Question: I'm struggling with the dumbest thing.I want to remove the above space. I found a code in native Android, but was unable to find the same in Xamarin Android ,
Here is the image, showing the empty space:

Code for Native Android was in Activity on which we are using Dialog Box "dialog.requestWindowFeature(Window.FEATURE_NO_TITLE);"
'''
<LinearLayout xmlns:android="http://schemas.android.com/apk/res/android"
android:orientation="vertical"
android:background="@android:color/white"
android:layout_width="match_parent"
android:layout_height="wrap_content">
<LinearLayout
android:layout_marginLeft="10dp"
android:layout_marginRight="10dp"
android:padding="10dp"
android:background="@android:color/white"
android:orientation="vertical"
android:minWidth="25px"
android:minHeight="25px"
android:layout_width="match_parent"
android:layout_height="wrap_content"
android:id="@+id/linearLayout1" >
<TextView
android:textColor="@android:color/black"
android:text="Are you Sure ?"
android:textSize="20dp"
android:gravity="center"
android:layout_width="match_parent"
android:layout_height="wrap_content"
android:id="@+id/textView1" />
<TextView
android:layout_marginTop="10dp"
android:text="You are about to sign out.Do"
android:gravity="center"
android:textColor="@android:color/black"
android:layout_width="match_parent"
android:layout_height="wrap_content"
android:id="@+id/textView2" />
<TextView
android:gravity="center"
android:text="you want to continue ?"
android:textColor="@android:color/black"
android:layout_width="match_parent"
android:layout_height="wrap_content"
android:id="@+id/textView3" />
<GridLayout
android:layout_margin="2dp"
android:layout_gravity="center"
android:minWidth="25px"
android:minHeight="25px"
android:orientation="horizontal"
android:layout_width="match_parent"
android:layout_height="wrap_content"
android:id="@+id/gridLayout1" >
<Button
android:background="@drawable/noredbutton"
android:layout_column="0"
android:layout_columnWeight="0.5"
android:gravity="center"
android:layout_margin="10dp"
android:text="No"
android:textColor="@android:color/white"
android:layout_width="wrap_content"
android:layout_height="wrap_content"
android:id="@+id/button1" />
<Button
android:background="@drawable/yesgreenbutton"
android:layout_columnWeight="0.5"
android:gravity="center"
android:layout_margin="10dp"
android:layout_column="1"
android:text="Yes"
android:textColor="@android:color/white"
android:layout_width="wrap_content"
android:layout_height="wrap_content"
android:id="@+id/button2" />
</GridLayout>
</LinearLayout>
</LinearLayout>
'''
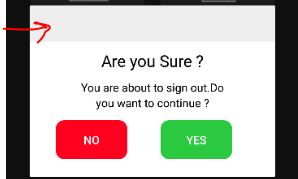
Answer: you could use Dialog derectly,
in activity :
'''
//Resource.Layout.dialog is your axml of dialog
View view = LayoutInflater.From(this).Inflate(Resource.Layout.dialog,null);
Button btn1 = view.FindViewById<Button>(Resource.Id.button1);
Button btn2 = view.FindViewById<Button>(Resource.Id.button2);
Dialog dialog = new Dialog(this);
dialog.RequestWindowFeature((int) WindowFeatures.NoTitle);
dialog.SetContentView(view);
btn1.Click += delegate { Toast.MakeText(this, "no", ToastLength.Short).Show(); };
btn2.Click += delegate {Toast.MakeText(this,"yes",ToastLength.Short).Show(); };
dialog.Show();
'''